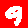
Digit: 9